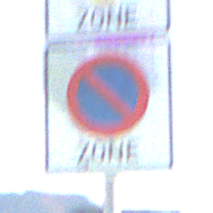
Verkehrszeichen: BeginnEingeschraenktesHalteverbotZone
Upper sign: BeginnZone20
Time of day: SunriseSunset
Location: Outdoor (Nature)
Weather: Clear
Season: NotSpecified
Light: Natural